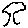
Label: tree